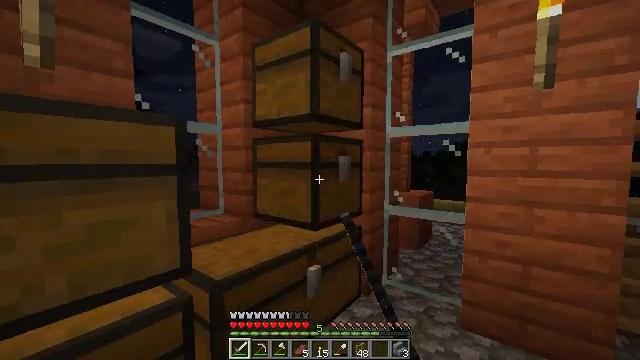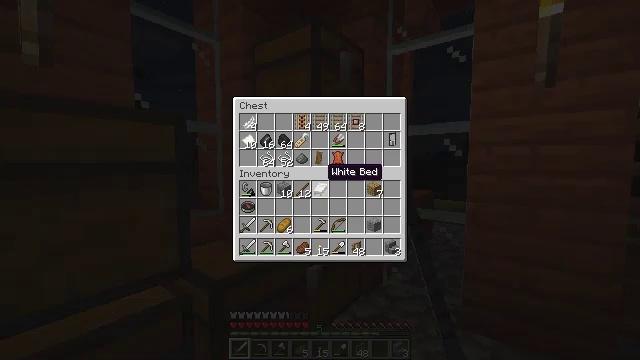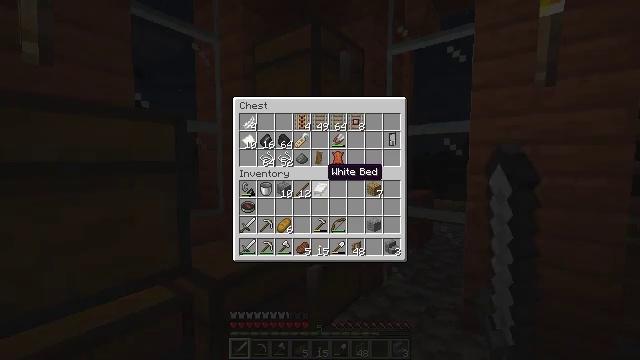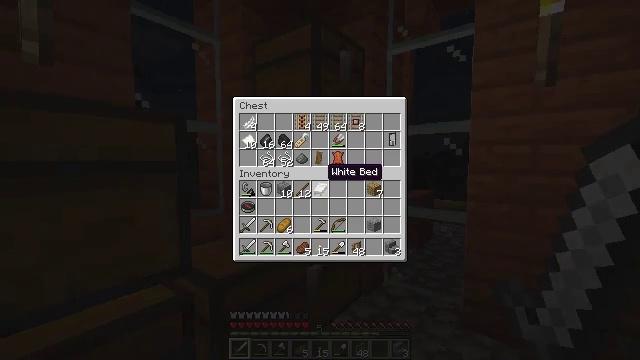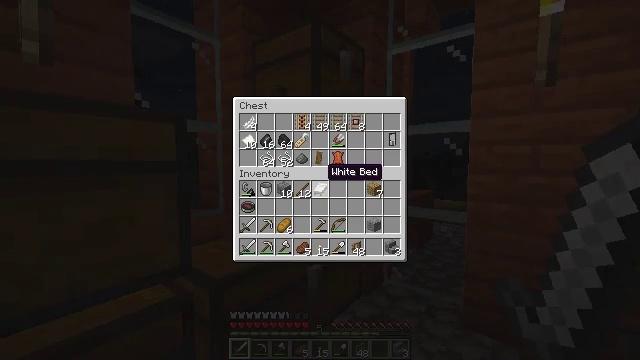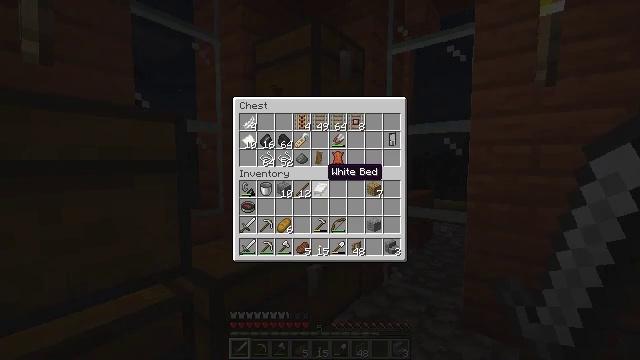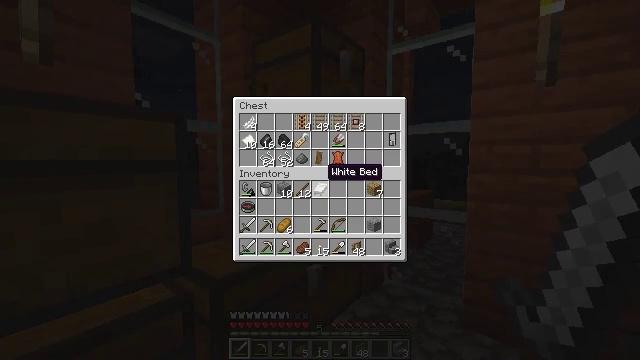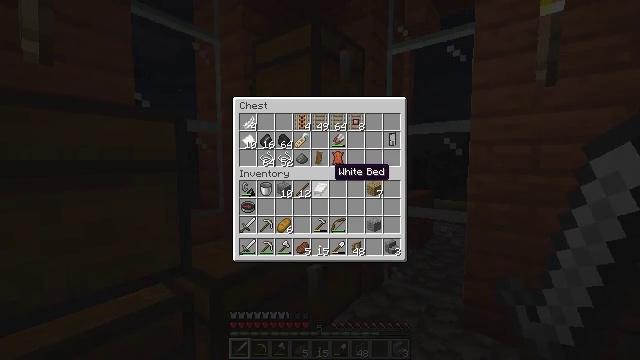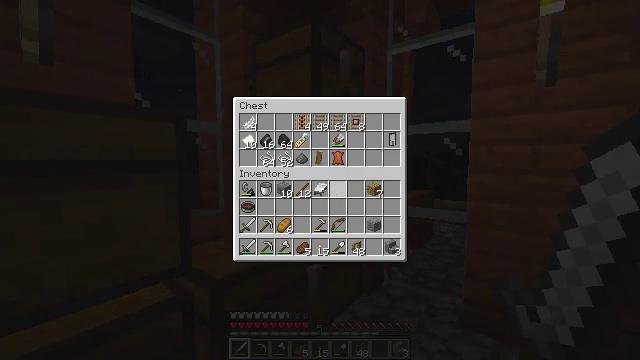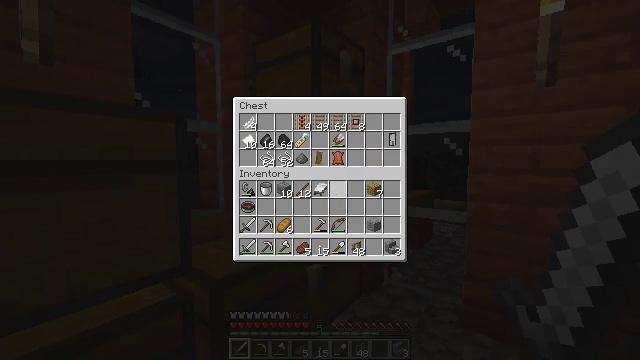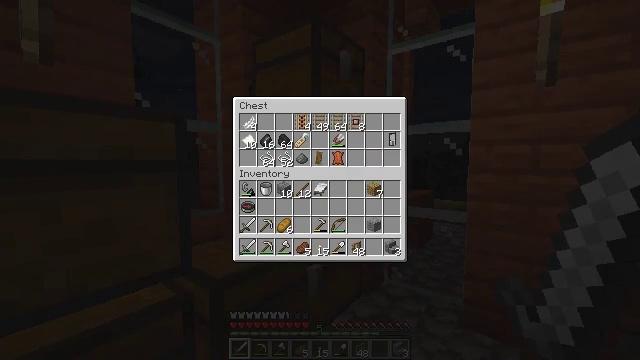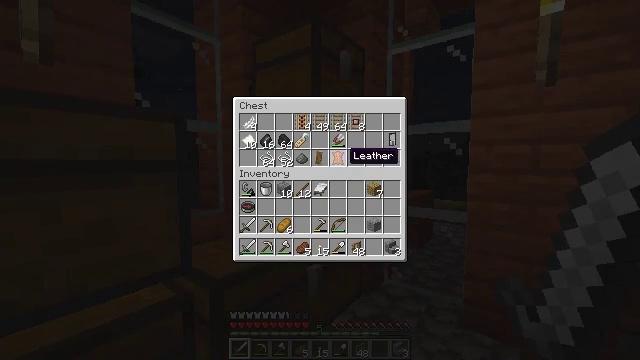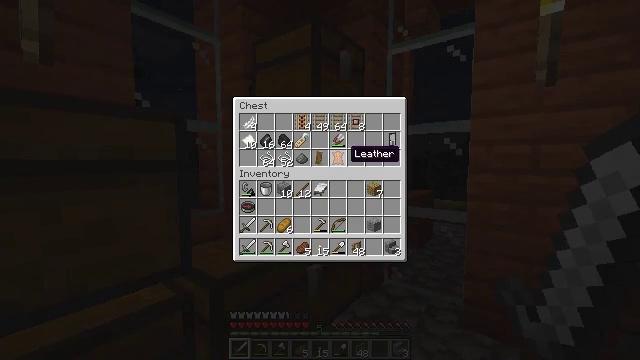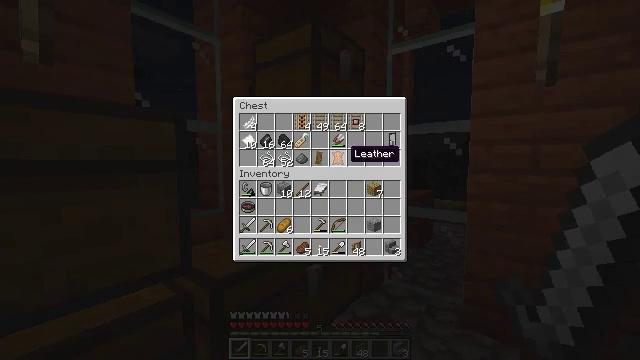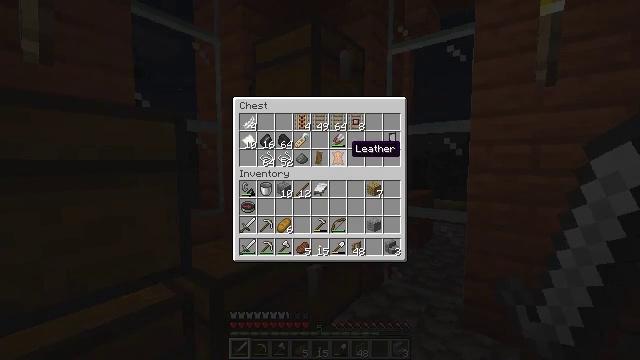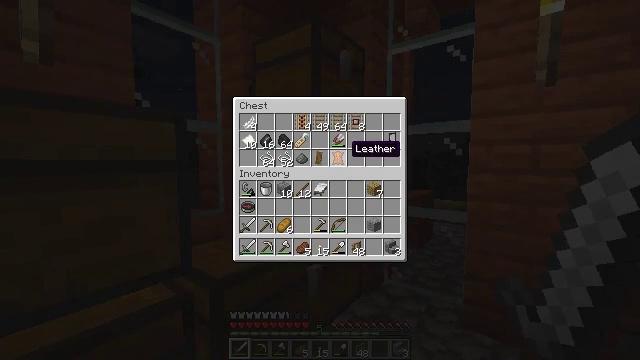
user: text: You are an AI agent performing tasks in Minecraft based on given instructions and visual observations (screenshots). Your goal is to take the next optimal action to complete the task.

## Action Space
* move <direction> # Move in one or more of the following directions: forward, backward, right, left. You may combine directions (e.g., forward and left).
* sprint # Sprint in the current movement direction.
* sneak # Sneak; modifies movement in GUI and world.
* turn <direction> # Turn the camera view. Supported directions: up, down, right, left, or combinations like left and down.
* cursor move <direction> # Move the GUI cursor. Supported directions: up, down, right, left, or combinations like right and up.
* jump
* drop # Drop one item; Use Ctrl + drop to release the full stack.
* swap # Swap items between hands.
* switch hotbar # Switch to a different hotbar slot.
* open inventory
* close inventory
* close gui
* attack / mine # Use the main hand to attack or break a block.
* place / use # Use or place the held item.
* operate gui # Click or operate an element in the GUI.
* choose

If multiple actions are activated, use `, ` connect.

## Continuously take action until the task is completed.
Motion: motion action
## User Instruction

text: Open the crafting grid to craft light blue dye.
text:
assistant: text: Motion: no_op
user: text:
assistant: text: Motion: no_op
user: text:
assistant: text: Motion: no_op
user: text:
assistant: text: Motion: no_op
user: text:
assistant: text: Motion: no_op
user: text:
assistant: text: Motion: no_op
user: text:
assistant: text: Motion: turn right
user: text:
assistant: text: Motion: no_op
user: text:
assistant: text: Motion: no_op
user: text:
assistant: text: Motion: no_op
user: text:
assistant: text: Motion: turn right and up
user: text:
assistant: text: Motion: no_op
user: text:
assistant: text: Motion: no_op
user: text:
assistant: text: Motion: no_op
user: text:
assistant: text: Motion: no_op
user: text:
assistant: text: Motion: no_op
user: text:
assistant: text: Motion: no_op
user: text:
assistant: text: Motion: no_op
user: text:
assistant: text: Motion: no_op
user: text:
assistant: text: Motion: no_op
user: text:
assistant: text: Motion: no_op
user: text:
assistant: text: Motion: no_op
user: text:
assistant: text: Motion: no_op
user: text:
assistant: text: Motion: no_op
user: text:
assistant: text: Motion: no_op
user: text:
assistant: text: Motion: turn left and up
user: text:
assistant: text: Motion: turn left and up
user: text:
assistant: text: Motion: turn left and up
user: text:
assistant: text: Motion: turn left and up
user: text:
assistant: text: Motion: turn up